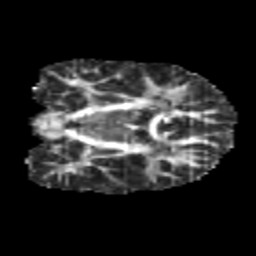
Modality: FA
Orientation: coronal
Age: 10
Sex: male
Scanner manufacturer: siemens
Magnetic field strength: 3 T
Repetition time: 3.8 s
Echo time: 0.07 s